Field crop: maize
Growth stage: 1
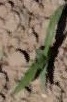
Species: maize